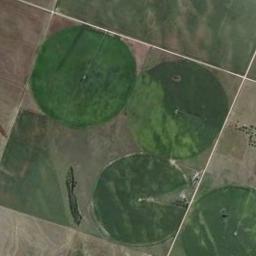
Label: circular_farmland